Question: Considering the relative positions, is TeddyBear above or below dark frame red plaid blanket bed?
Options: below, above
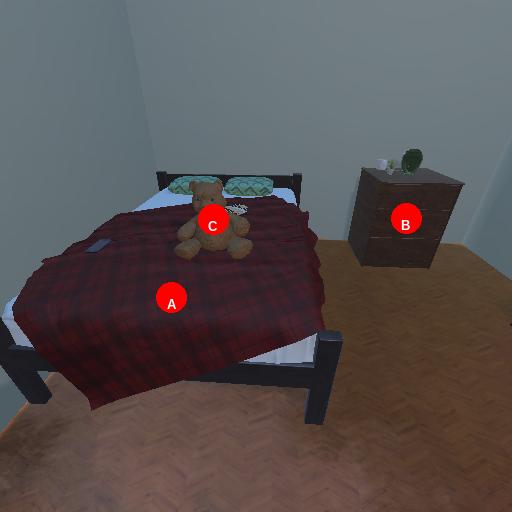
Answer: below